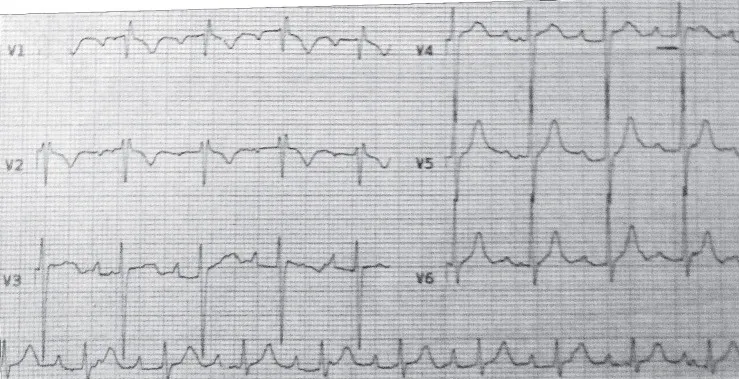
ECG one day after treatment showing first-degree AV-block.
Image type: electrography (ekg)